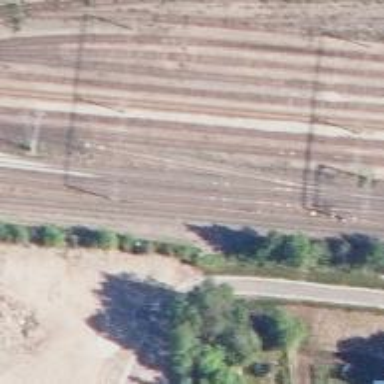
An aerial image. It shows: Railway yard with electrified contact lines.